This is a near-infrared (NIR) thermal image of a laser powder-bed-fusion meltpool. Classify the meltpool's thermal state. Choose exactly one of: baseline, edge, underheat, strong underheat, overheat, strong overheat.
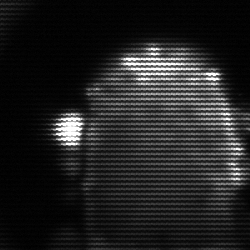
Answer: baseline